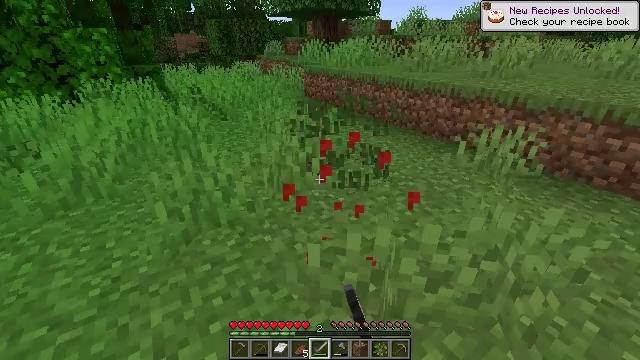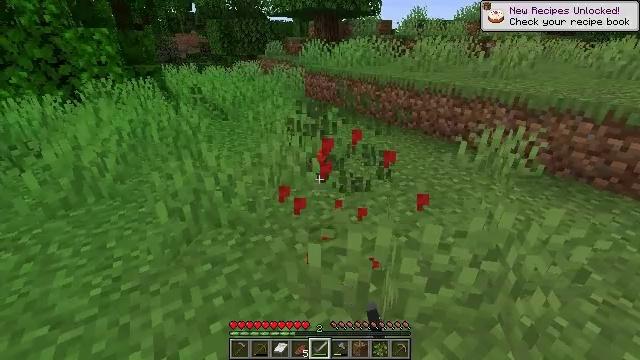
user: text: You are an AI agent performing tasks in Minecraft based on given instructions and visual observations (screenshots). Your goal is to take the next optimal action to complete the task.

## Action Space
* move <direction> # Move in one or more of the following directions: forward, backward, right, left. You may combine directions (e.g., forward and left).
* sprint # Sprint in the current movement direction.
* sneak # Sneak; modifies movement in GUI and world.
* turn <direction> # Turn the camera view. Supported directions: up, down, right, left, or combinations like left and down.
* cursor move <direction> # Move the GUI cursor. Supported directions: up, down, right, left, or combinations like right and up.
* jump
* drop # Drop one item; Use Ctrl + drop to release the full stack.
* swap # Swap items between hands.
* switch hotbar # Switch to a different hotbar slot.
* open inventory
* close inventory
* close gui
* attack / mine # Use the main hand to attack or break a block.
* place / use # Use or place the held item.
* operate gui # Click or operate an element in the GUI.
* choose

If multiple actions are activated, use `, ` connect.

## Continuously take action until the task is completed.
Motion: motion action
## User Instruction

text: Mine the grass in the plains.
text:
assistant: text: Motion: no_op
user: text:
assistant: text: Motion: no_op